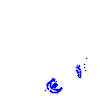
Particle: proton